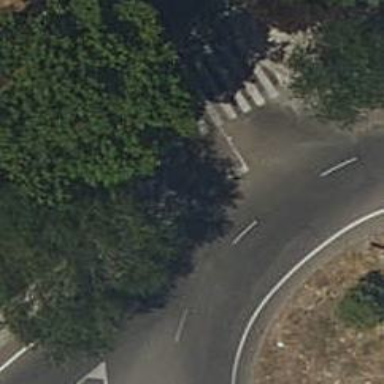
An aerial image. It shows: Tertiary road with asphalt surface leading to roundabout.